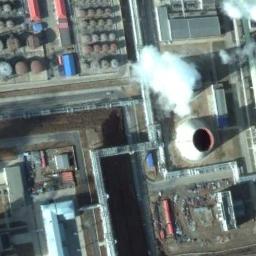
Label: thermal_power_station